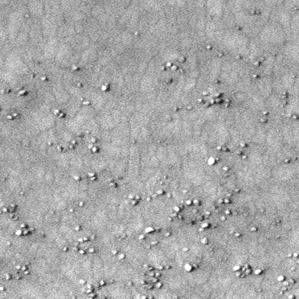
Label: frost